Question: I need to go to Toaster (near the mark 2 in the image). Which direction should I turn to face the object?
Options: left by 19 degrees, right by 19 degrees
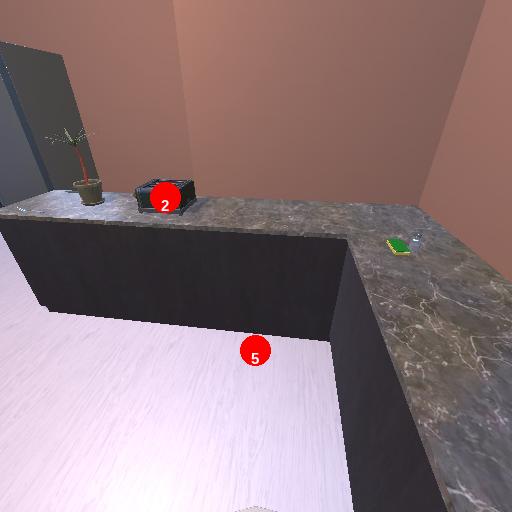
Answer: left by 19 degrees